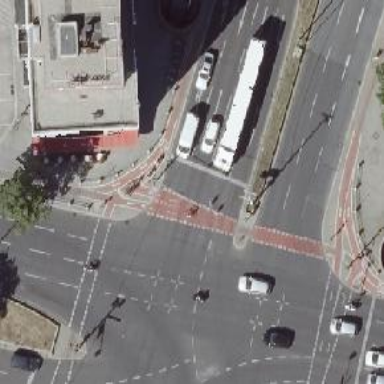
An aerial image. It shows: Cycleway around traffic island.